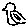
Label: bird